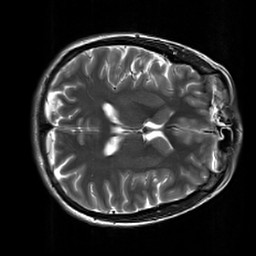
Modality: T2w
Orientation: axial
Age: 28
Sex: female
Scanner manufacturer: siemens
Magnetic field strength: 3 T
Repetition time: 7 s
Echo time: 0.09 s